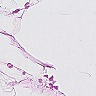
Metastatic tissue present: no